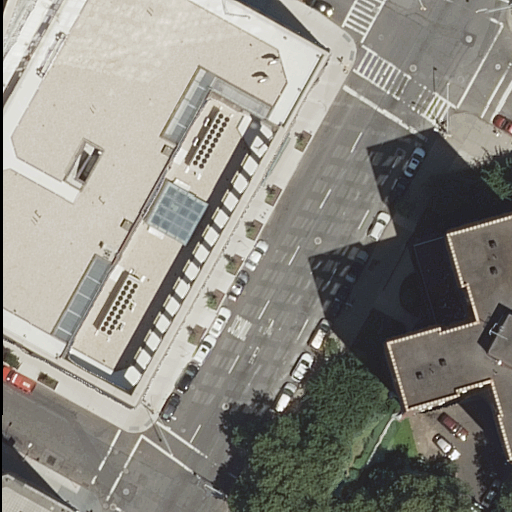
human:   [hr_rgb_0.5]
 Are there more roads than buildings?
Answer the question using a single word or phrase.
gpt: yes

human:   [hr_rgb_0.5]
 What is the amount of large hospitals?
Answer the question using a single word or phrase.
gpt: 1

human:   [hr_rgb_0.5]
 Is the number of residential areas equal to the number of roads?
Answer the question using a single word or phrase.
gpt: no

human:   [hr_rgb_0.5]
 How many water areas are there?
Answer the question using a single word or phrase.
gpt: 0

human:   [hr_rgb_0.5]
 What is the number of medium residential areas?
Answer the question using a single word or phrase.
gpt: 0

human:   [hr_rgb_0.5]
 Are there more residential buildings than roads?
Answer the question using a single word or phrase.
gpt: no

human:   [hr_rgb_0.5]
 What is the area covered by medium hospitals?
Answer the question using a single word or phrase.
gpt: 0m2

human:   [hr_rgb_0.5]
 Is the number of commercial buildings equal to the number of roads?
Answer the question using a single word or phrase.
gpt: no

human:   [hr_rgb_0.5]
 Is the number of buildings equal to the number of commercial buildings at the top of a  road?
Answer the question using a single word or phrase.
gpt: no

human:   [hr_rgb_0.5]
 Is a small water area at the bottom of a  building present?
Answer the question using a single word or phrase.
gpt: no

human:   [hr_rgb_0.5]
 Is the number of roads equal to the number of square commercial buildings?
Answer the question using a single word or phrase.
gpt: no

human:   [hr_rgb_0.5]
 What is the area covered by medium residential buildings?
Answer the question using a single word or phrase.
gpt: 217m2

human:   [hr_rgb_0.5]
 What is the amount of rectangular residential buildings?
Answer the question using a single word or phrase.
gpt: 3

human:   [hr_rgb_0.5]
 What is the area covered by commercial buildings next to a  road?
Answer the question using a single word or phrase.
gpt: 0m2

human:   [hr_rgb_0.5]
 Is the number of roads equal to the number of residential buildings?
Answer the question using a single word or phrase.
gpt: no

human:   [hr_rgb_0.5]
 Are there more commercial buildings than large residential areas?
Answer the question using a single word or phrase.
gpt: no

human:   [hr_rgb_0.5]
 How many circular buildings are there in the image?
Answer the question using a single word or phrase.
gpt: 0

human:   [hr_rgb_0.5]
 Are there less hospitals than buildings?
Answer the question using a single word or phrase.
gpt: yes

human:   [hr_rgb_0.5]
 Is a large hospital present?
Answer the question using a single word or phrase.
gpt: yes

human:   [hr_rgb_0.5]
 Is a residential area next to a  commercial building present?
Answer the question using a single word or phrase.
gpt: no

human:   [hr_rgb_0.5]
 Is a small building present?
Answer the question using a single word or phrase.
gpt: yes

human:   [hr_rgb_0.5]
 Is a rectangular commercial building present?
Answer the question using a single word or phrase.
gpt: no

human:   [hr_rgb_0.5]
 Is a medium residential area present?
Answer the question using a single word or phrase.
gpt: no

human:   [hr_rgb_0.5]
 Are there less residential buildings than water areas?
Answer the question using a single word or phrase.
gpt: no

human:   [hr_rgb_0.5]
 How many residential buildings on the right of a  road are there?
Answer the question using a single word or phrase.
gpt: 1

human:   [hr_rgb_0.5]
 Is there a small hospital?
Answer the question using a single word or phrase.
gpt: no

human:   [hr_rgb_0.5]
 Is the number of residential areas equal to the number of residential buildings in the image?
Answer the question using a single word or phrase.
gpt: no

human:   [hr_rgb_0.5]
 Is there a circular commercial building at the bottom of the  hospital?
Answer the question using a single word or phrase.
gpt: no

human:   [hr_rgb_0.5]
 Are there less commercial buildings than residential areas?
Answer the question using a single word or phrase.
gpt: yes

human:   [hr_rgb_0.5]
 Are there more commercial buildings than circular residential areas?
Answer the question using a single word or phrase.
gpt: no

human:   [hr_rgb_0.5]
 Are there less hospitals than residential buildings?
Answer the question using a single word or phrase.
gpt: yes

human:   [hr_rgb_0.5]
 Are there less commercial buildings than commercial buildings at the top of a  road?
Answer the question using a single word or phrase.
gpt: no

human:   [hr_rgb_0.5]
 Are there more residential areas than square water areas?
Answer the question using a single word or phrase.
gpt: yes

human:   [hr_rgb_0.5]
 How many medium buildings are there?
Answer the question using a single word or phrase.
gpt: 1

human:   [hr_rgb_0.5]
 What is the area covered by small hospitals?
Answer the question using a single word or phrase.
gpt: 0m2

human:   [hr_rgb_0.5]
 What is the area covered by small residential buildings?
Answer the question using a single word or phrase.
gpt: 32m2